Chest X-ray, AP view. Patient: 36 years old, sex F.
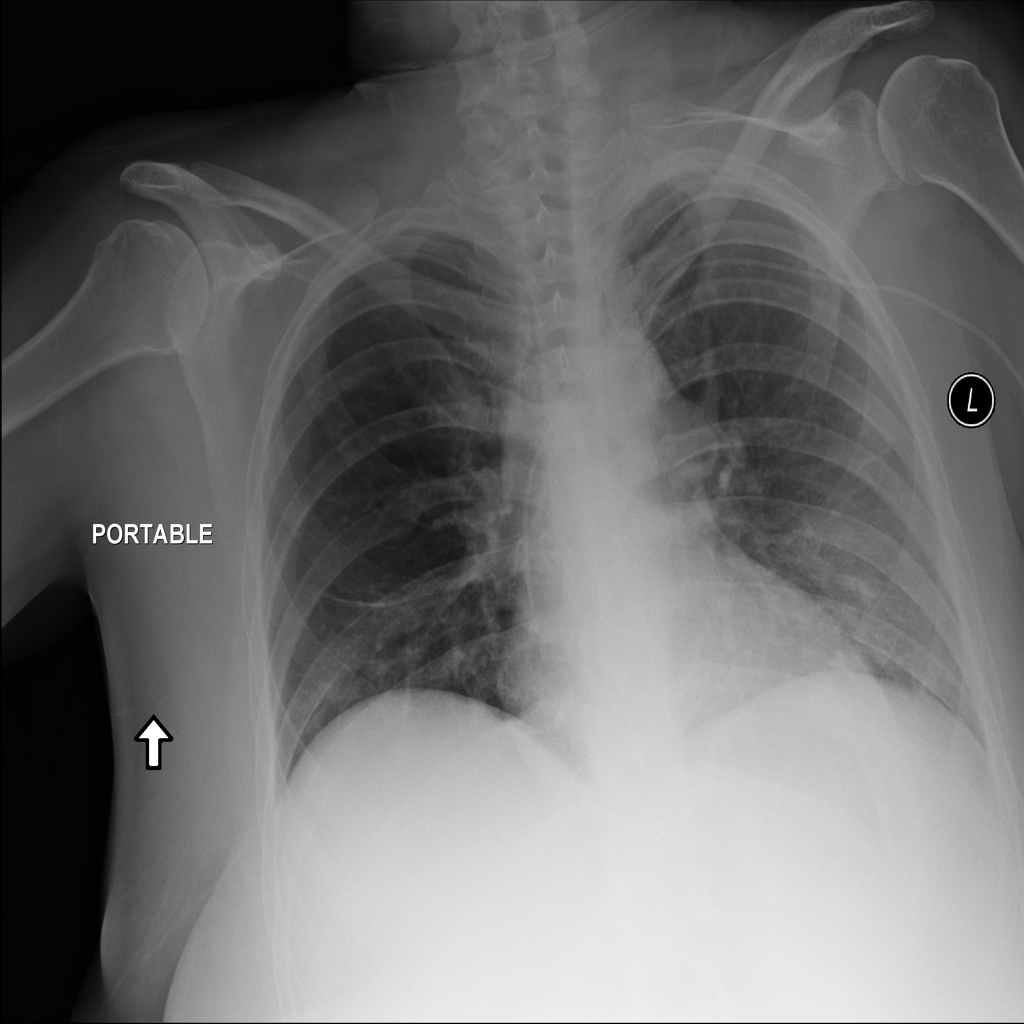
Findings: No Finding